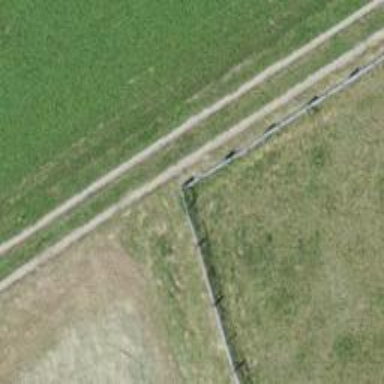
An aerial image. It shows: Gravel track with grade 2 quality.